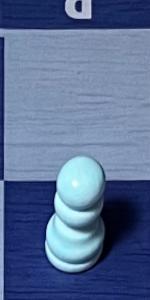
Label: Pawn_White